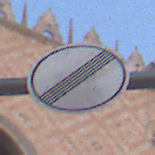
Verkehrszeichen: EndeSaemtlicherBegrenzungen
Umgebung: Outdoor, Urban
Tageszeit: SunriseSunset
Wetter: Clear
Licht: Natural
Jahreszeit: NotSpecified
Kontrast: MediumContrast